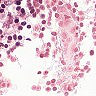
Metastatic tissue present: no